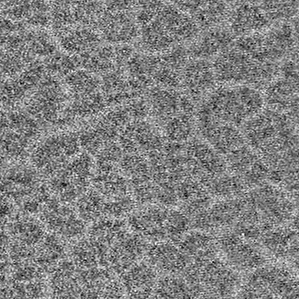
Label: frost